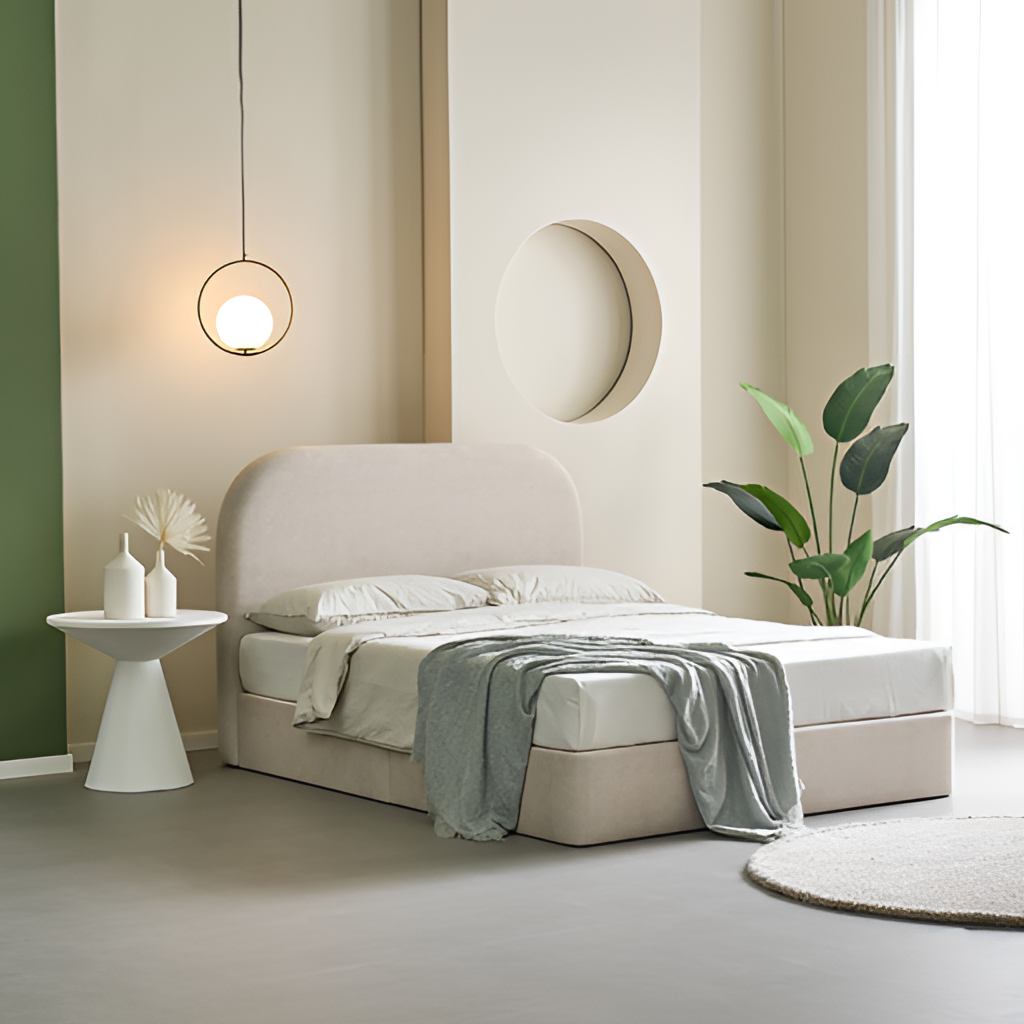
bedroom, fabric bed, paint wallpaper, with vertical two tone pattern, gray concrete flooring, with solid pattern, modern